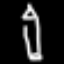
Label: pencil